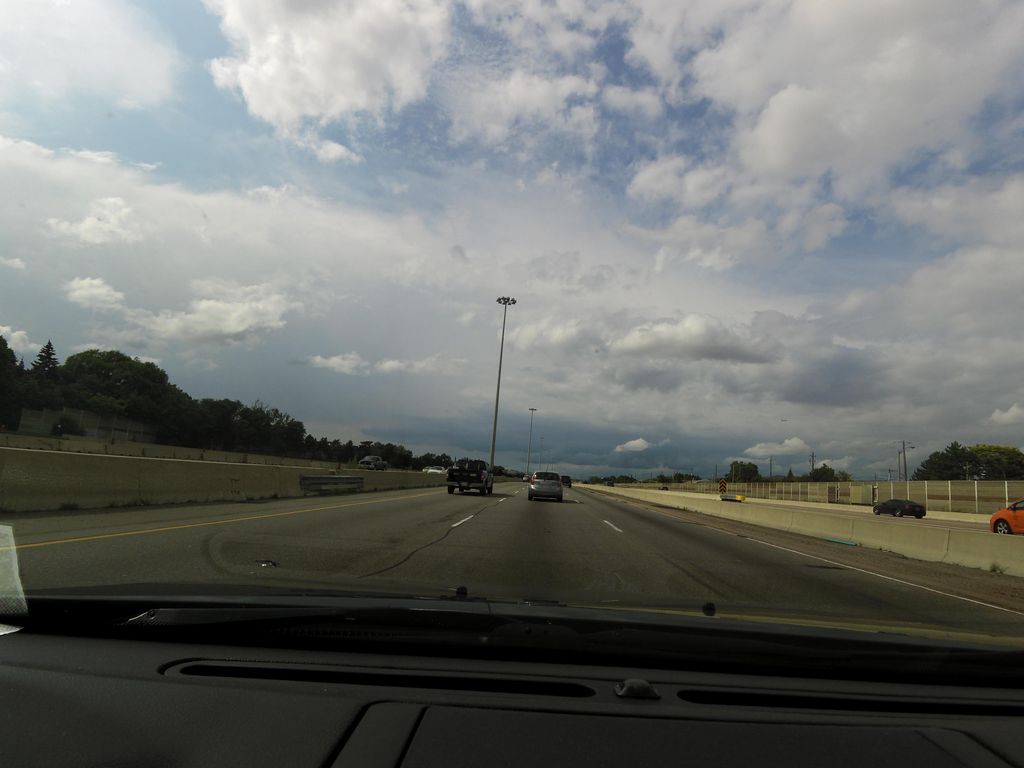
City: toronto